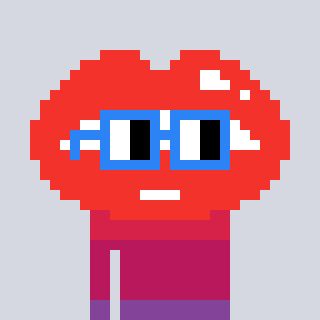
a pixel art character with square blue glasses, a lips-shaped head and a gold-colored body on a cool background